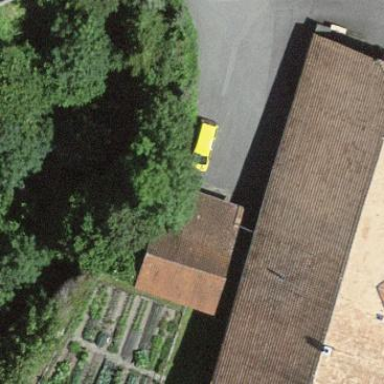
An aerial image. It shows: Farm building.